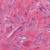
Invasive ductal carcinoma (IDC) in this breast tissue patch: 0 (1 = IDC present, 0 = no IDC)